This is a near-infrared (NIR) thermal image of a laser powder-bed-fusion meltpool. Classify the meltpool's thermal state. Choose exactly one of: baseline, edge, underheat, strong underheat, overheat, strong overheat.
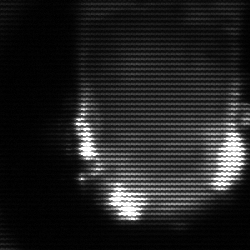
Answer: baseline